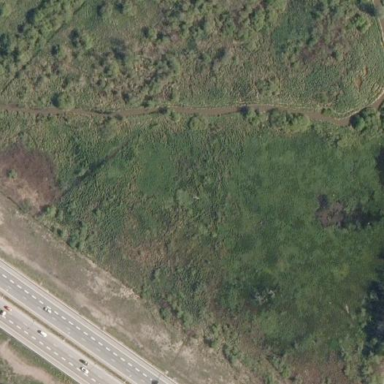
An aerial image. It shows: Swampy wetland area.